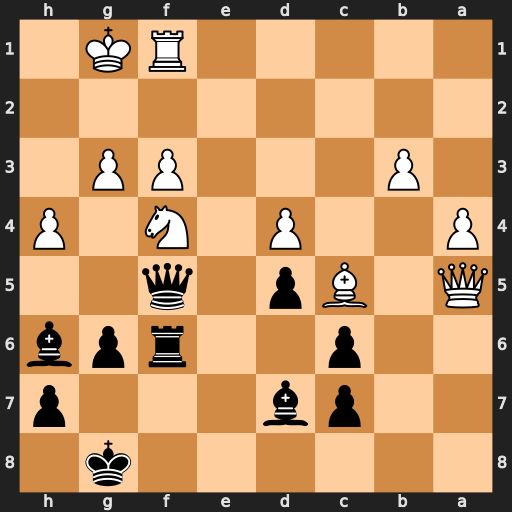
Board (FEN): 6k1/2pb3p/2p2rpb/Q1Bp1q2/P2P1N1P/1P3PP1/8/5RK1
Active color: b
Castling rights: -
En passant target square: -
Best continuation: Bxf4 gxf4 Qxf4 Qe1 Bh3 Qe8+ Kg7